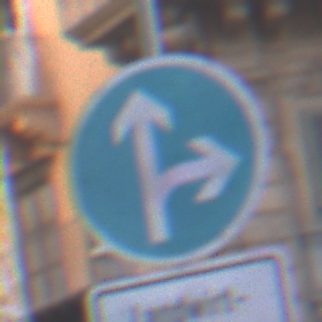
Verkehrszeichen: VorgeschriebeneFahrtrichtungGeradeausOderRechts
Zusatzzeichen unten: BesondereFahrzeugeUndTransportgueter6
Umgebung: Outdoor, Urban
Tageszeit: SunriseSunset
Wetter: PartlyCloudy
Licht: Natural
Jahreszeit: NotSpecified
Kontrast: LowContrast